Field crop: maize
Growth stage: 2
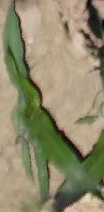
Species: maize